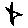
Label: star